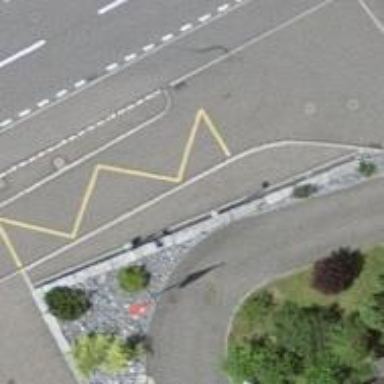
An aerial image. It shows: Bus stop with designated stop position for public transport.